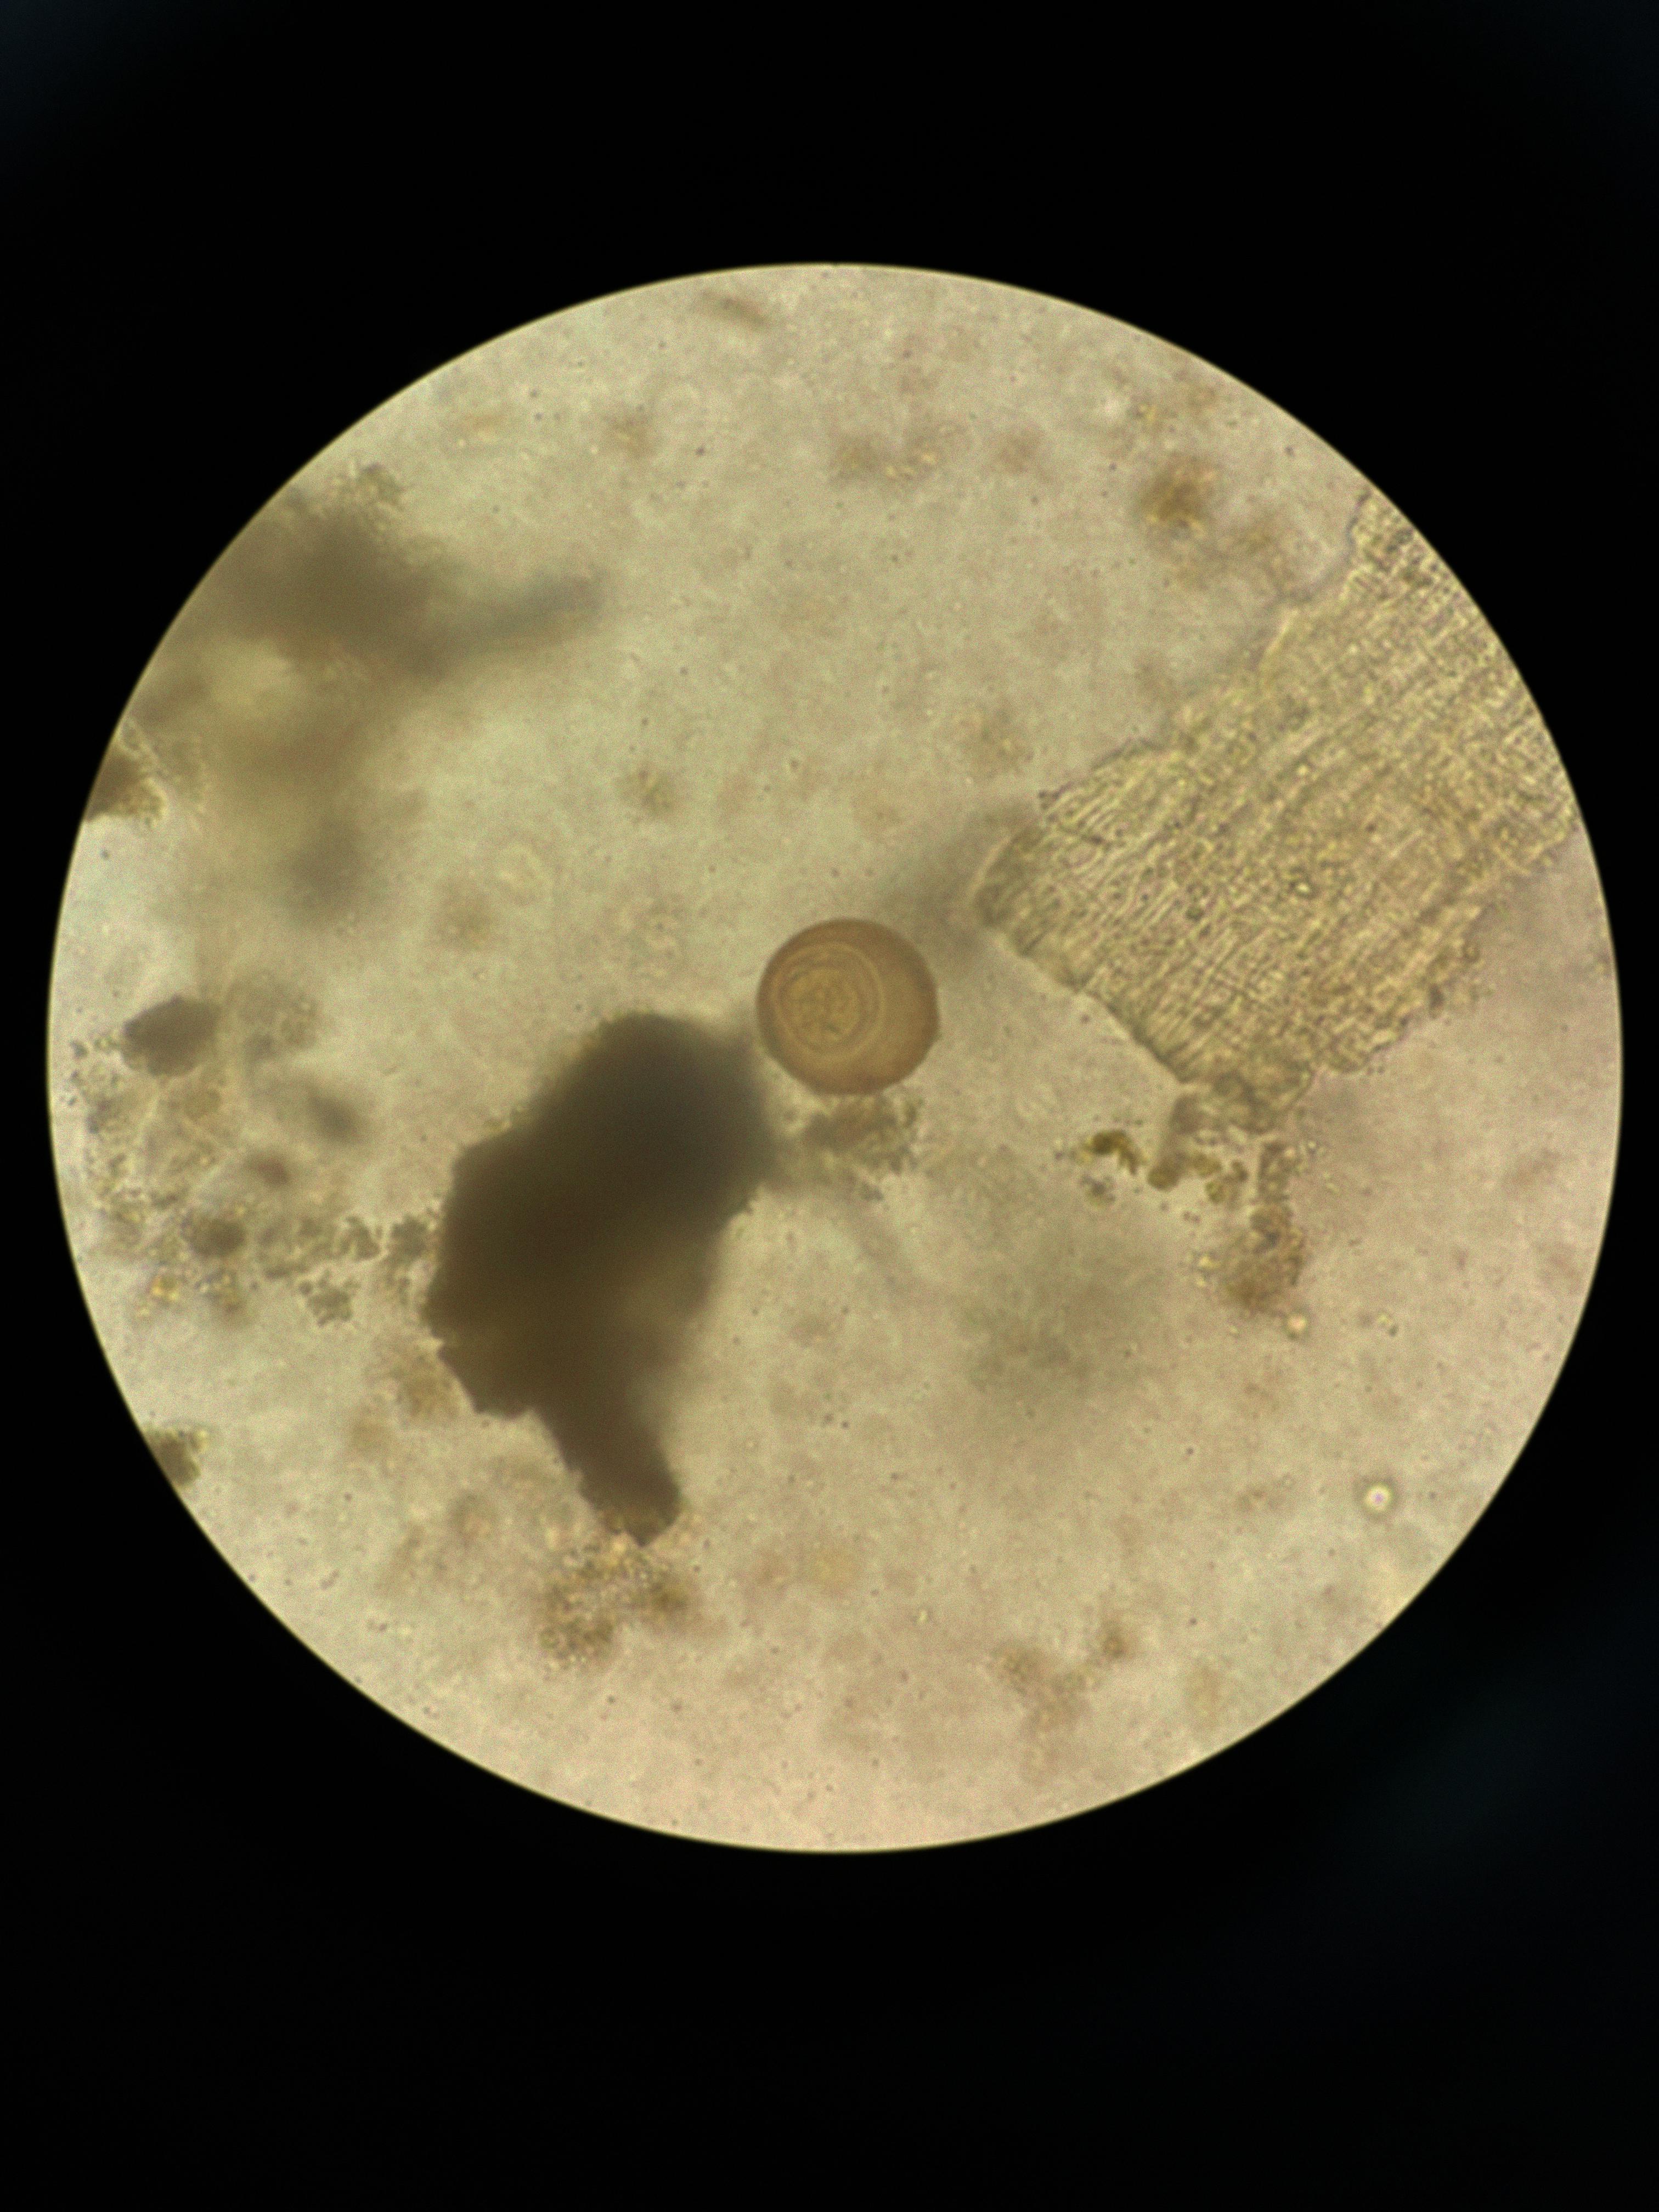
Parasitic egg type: Hymenolepis diminuta